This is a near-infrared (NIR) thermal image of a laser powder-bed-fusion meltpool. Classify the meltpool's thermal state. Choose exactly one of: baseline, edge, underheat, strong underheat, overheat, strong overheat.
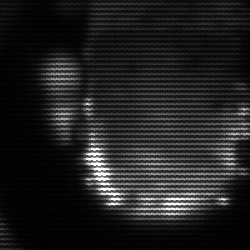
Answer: baseline